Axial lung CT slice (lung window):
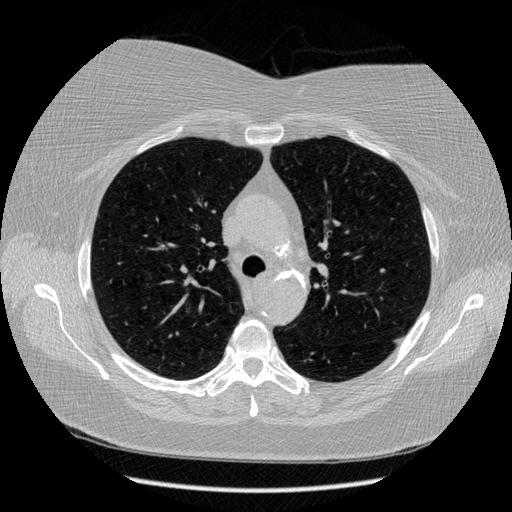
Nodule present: no